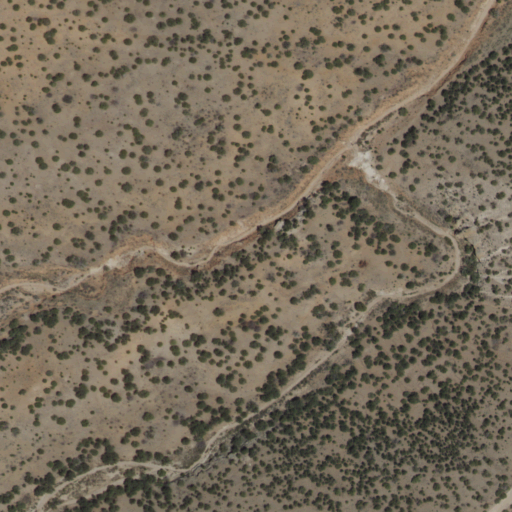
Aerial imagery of valley in New Mexico named Red Canyon containing shrub and evergreen forest